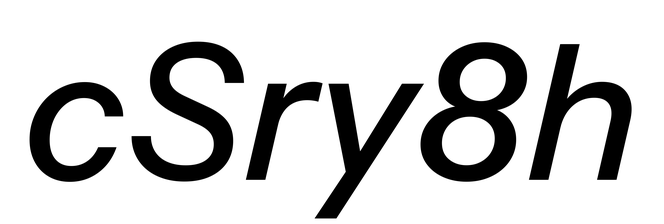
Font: InstrumentSans-Italic_Medium_Italic